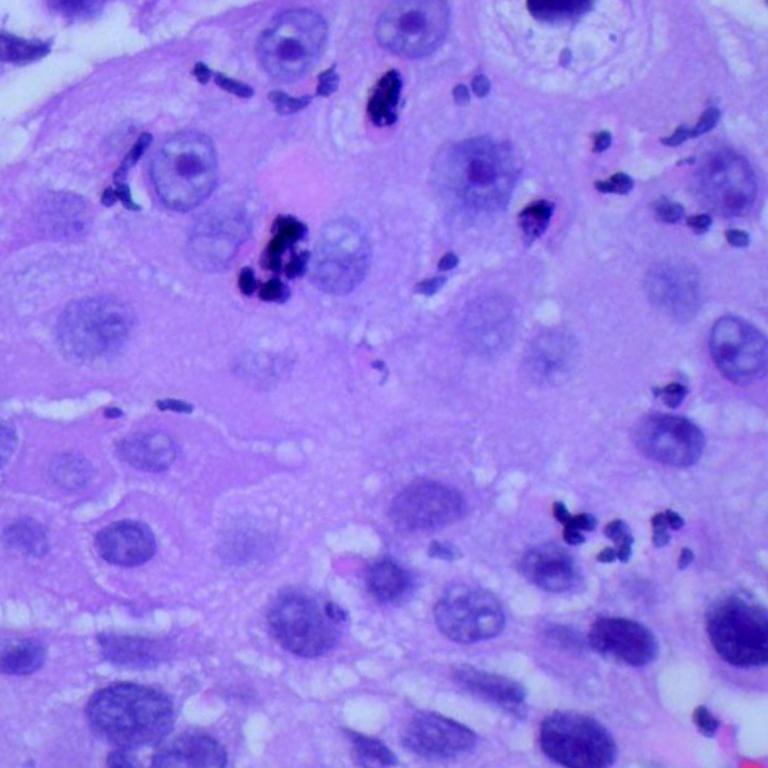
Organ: lung
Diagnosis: squamous carcinomas